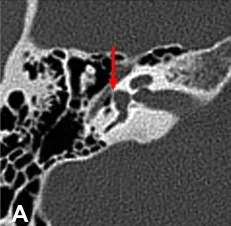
High resolution temporal bone CT images of the normal and abnormal stapes footplate as well as intraoperative images of the hypermobile stapes footplate. (A) Traditional axial image of the right temporal bone with bone windows shows the cochlea, internal auditory canal, vestibule, middle ear. Red arrow shows the normal stapes footplate (white line) providing the interface between the vestibule and middle ear. Same image as seen in this figure. Using the "invert" function. Note the ease in comparing the air in the middle ear (white) to the fluid-filled vestibule (gray). Red arrow shows the position of the normal stapes footplate (black line) providing the interface between the vestibule and middle ear. Note the absence of the white line seen in this figure (A).
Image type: radiology (ct)